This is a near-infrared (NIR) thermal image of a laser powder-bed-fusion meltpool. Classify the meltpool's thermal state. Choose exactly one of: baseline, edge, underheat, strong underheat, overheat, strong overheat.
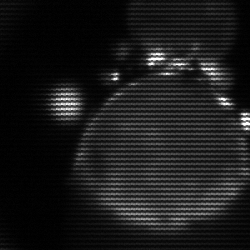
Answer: edge